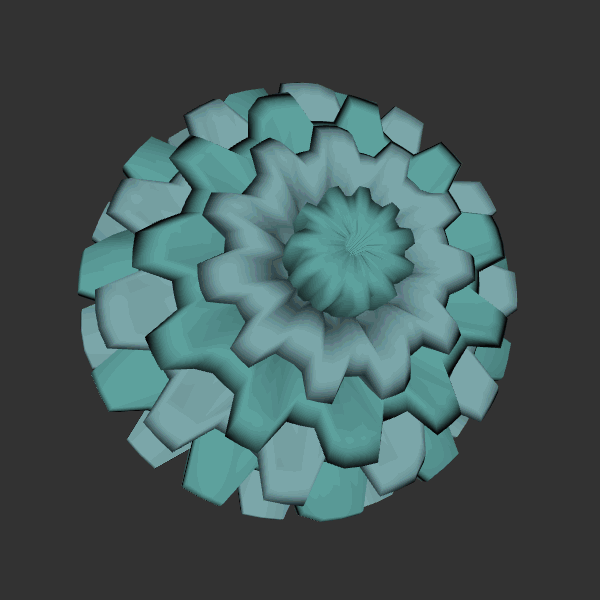
Background: dark